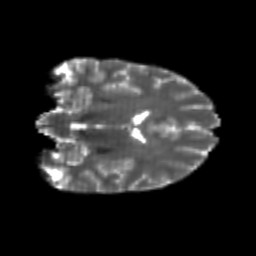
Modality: T2w
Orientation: coronal
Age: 20
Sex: female
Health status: healthy
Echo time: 0.074 s